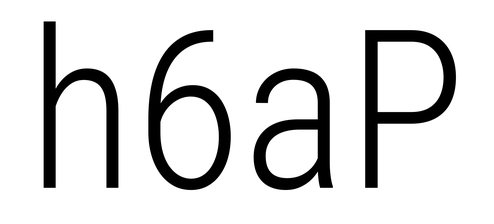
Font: Roboto_Condensed_Light